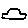
Label: car